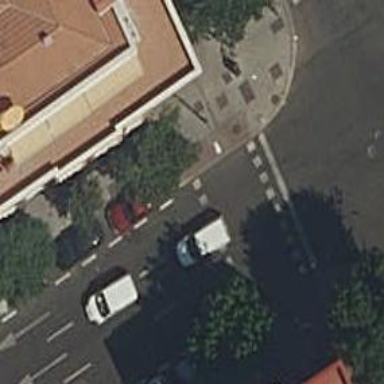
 there are traffic signals and zebra crossing."